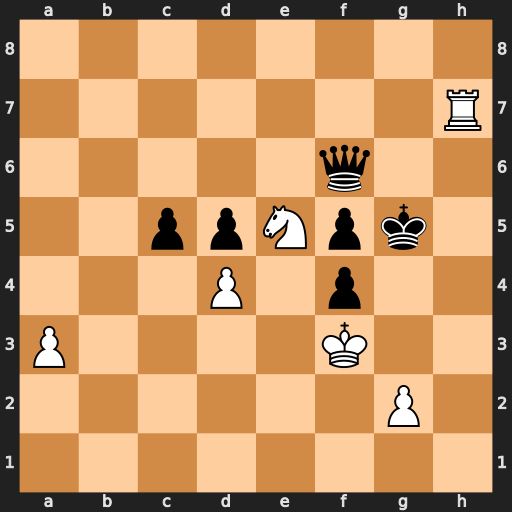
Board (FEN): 8/7R/5q2/2ppNpk1/3P1p2/P4K2/6P1/8
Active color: w
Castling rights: -
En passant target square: -
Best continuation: Nf7+ Kg6 Rh6+ Kg7 Rxf6